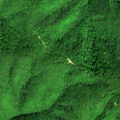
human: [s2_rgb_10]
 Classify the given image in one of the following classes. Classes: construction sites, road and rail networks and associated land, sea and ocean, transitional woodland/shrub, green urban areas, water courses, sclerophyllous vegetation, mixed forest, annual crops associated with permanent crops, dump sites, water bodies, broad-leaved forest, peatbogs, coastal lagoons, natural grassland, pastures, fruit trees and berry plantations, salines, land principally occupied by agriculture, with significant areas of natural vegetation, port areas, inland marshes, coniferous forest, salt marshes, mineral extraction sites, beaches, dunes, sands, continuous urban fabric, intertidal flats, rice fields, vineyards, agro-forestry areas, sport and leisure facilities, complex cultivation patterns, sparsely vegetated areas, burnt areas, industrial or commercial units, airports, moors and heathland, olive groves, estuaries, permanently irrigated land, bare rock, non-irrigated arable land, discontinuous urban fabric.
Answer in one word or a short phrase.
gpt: broad-leaved forest